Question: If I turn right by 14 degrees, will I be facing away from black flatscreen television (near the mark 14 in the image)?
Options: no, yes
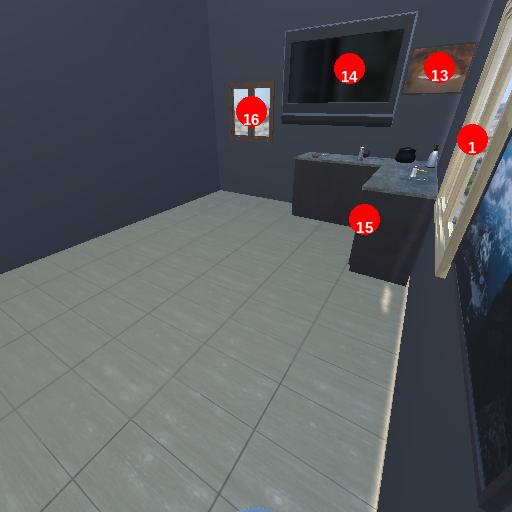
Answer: no